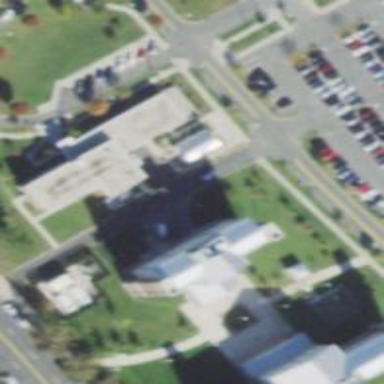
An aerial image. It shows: Building.